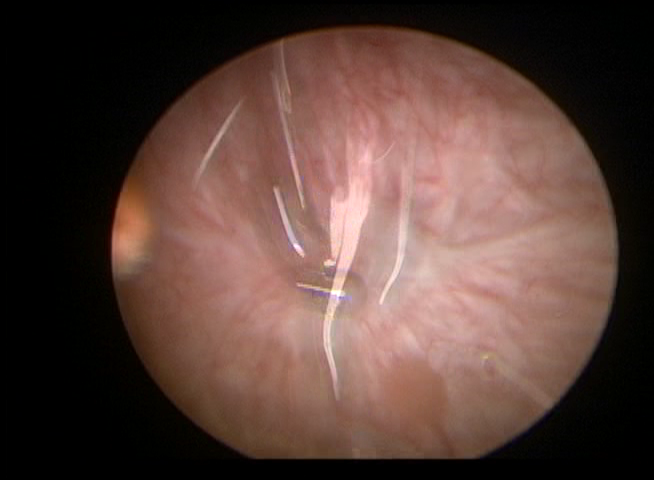
Modality: WLC
Class: Malignant
Subclass: LowGradePapillary
Lesion: L1
Stage: Ta
Morphology: Papillary
Bladder cancer association: Yes
Annotated structures: Tumor